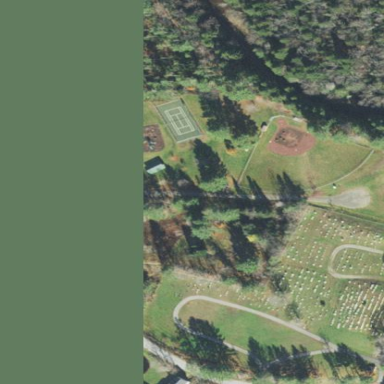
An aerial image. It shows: Graveyard area designated as cemetery.